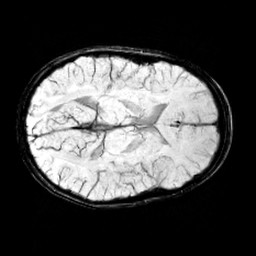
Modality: minIP
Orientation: axial
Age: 10
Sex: female
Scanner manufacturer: siemens
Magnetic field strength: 3 T
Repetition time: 0.027 s
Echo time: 0.02 s